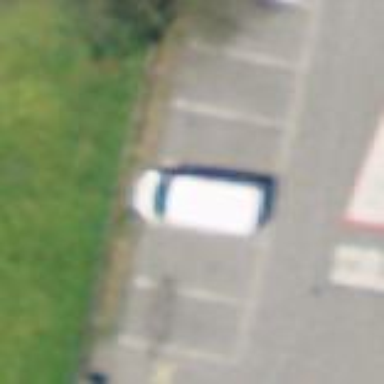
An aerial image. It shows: Parking area with surface.